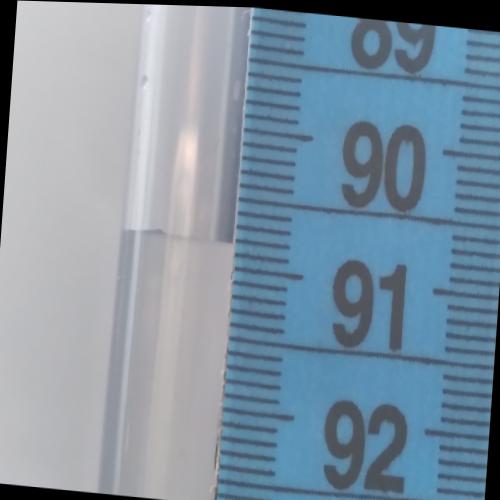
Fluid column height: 90.8 cm